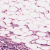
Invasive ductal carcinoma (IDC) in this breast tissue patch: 1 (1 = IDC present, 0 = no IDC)